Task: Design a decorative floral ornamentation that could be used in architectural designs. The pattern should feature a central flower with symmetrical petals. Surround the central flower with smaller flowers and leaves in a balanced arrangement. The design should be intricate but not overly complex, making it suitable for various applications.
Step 45:
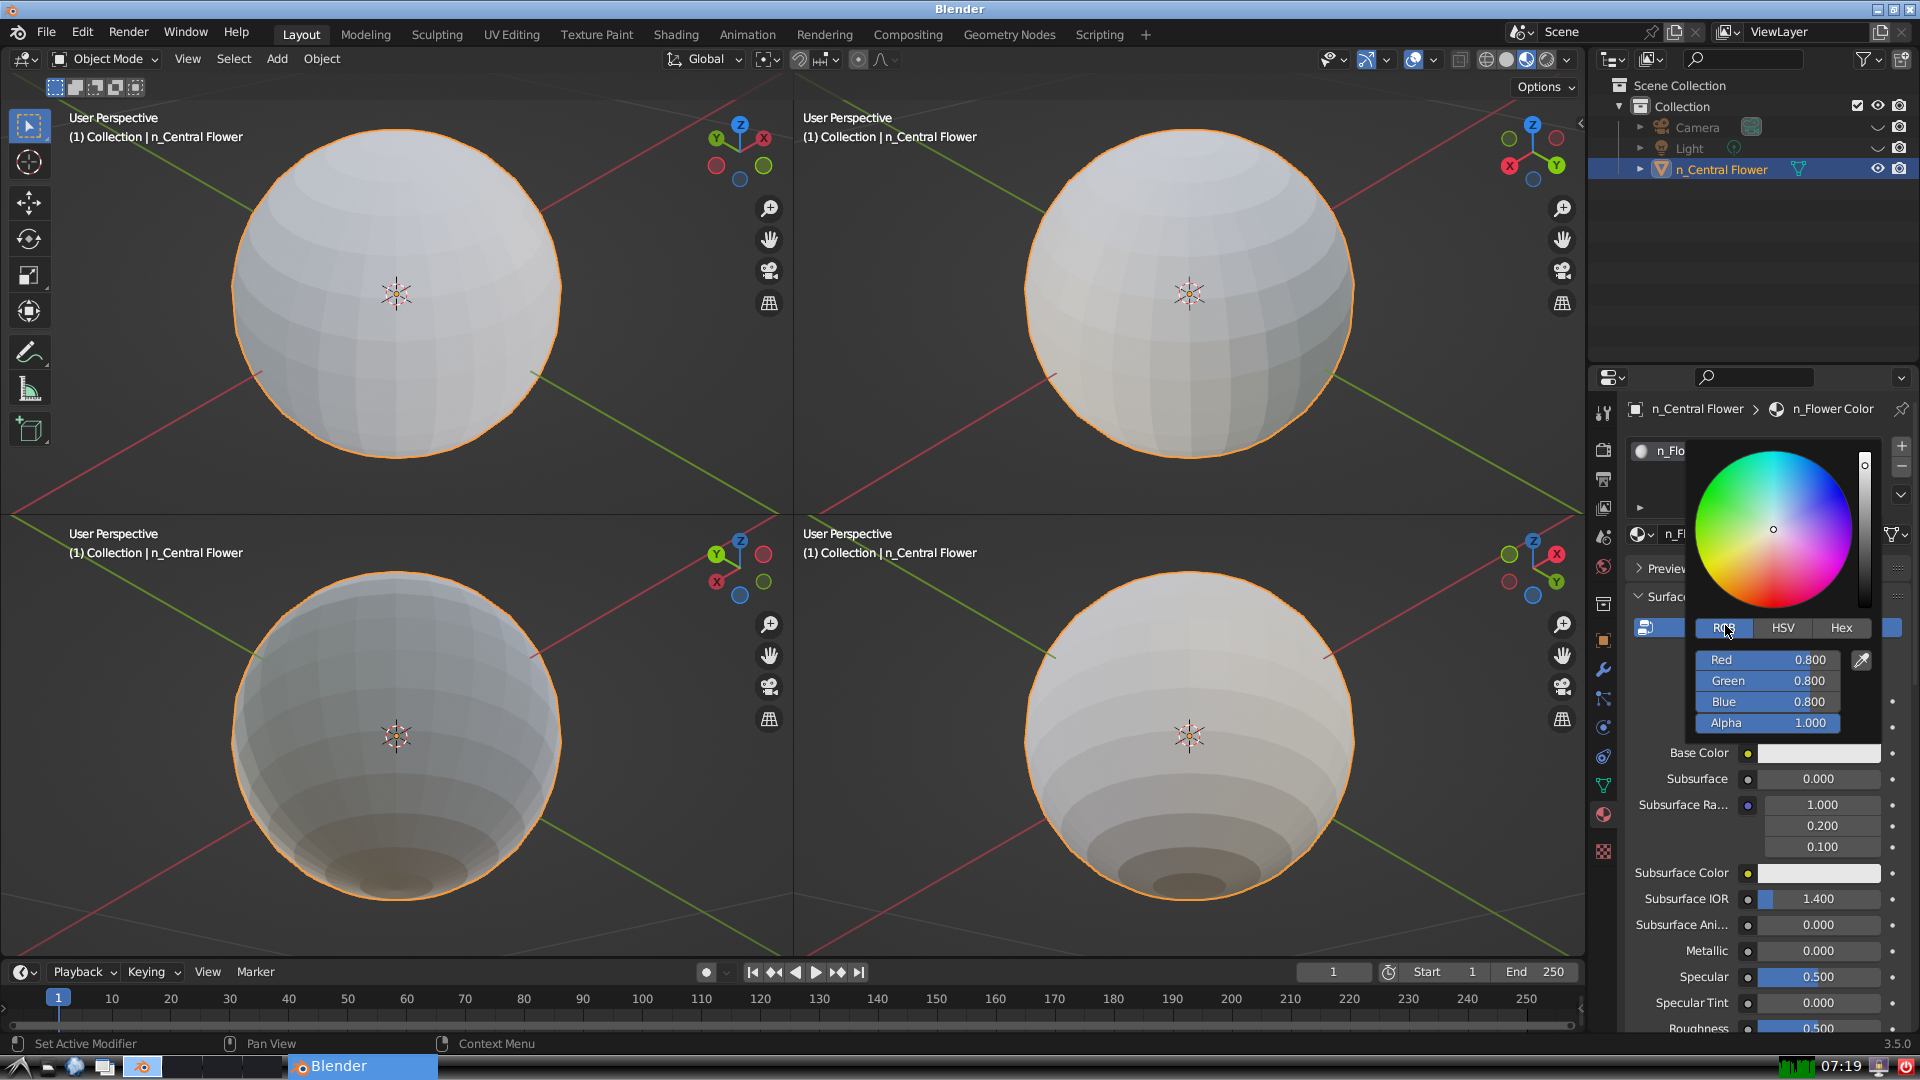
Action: {"mouse_move": [1770, 658]}